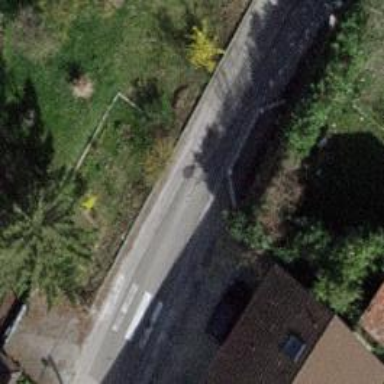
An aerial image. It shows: Chicane for traffic calming.